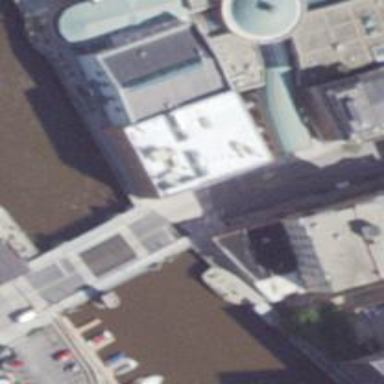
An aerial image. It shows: Movable lift bridge on footway.